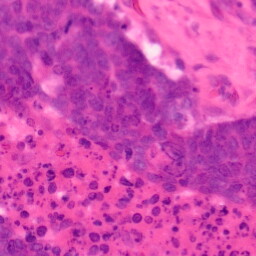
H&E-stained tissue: Colon